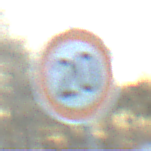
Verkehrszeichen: Geschwindigkeit20
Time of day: SunriseSunset
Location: Outdoor (Nature)
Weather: Clear
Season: Winter
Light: Natural